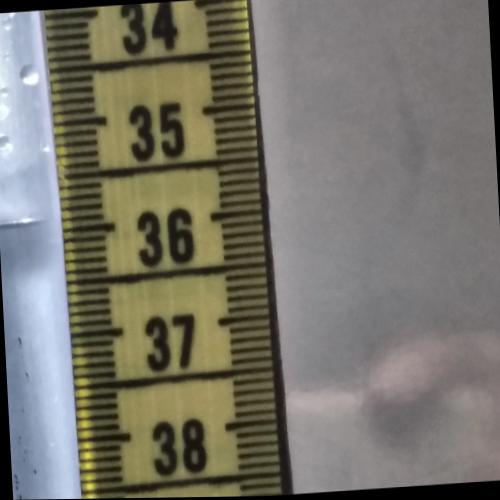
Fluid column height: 35.9 cm